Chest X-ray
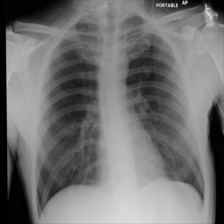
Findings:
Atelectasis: negative
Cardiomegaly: negative
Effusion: negative
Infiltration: negative
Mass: positive
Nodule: negative
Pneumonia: negative
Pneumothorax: negative
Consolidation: negative
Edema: negative
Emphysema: negative
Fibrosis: negative
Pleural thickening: negative
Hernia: negative